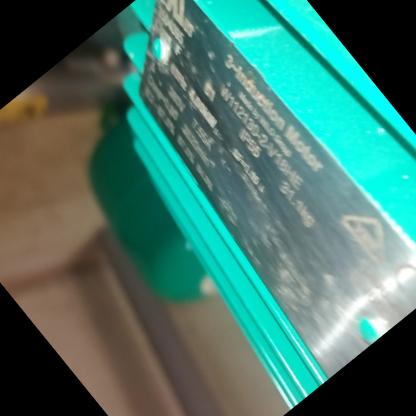
Klasa: tabliczka-znamionowa